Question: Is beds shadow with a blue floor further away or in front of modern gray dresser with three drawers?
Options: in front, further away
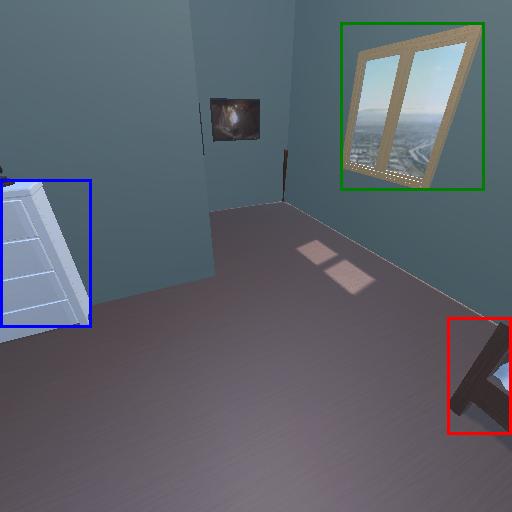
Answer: in front